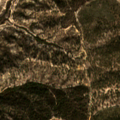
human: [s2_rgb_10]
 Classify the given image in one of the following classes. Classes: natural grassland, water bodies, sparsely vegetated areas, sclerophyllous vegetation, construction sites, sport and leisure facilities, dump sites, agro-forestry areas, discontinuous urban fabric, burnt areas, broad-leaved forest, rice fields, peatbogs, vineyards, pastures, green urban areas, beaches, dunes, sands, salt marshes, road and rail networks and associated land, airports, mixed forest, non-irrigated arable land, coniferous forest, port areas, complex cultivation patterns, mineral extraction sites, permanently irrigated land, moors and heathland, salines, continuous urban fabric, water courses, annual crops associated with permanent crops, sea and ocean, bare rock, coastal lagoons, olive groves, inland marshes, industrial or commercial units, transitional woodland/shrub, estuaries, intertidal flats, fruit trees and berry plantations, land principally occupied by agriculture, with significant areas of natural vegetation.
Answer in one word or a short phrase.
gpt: rice fields, agro-forestry areas, broad-leaved forest, transitional woodland/shrub